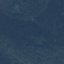
Label: Forest